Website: walmart
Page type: billing-address
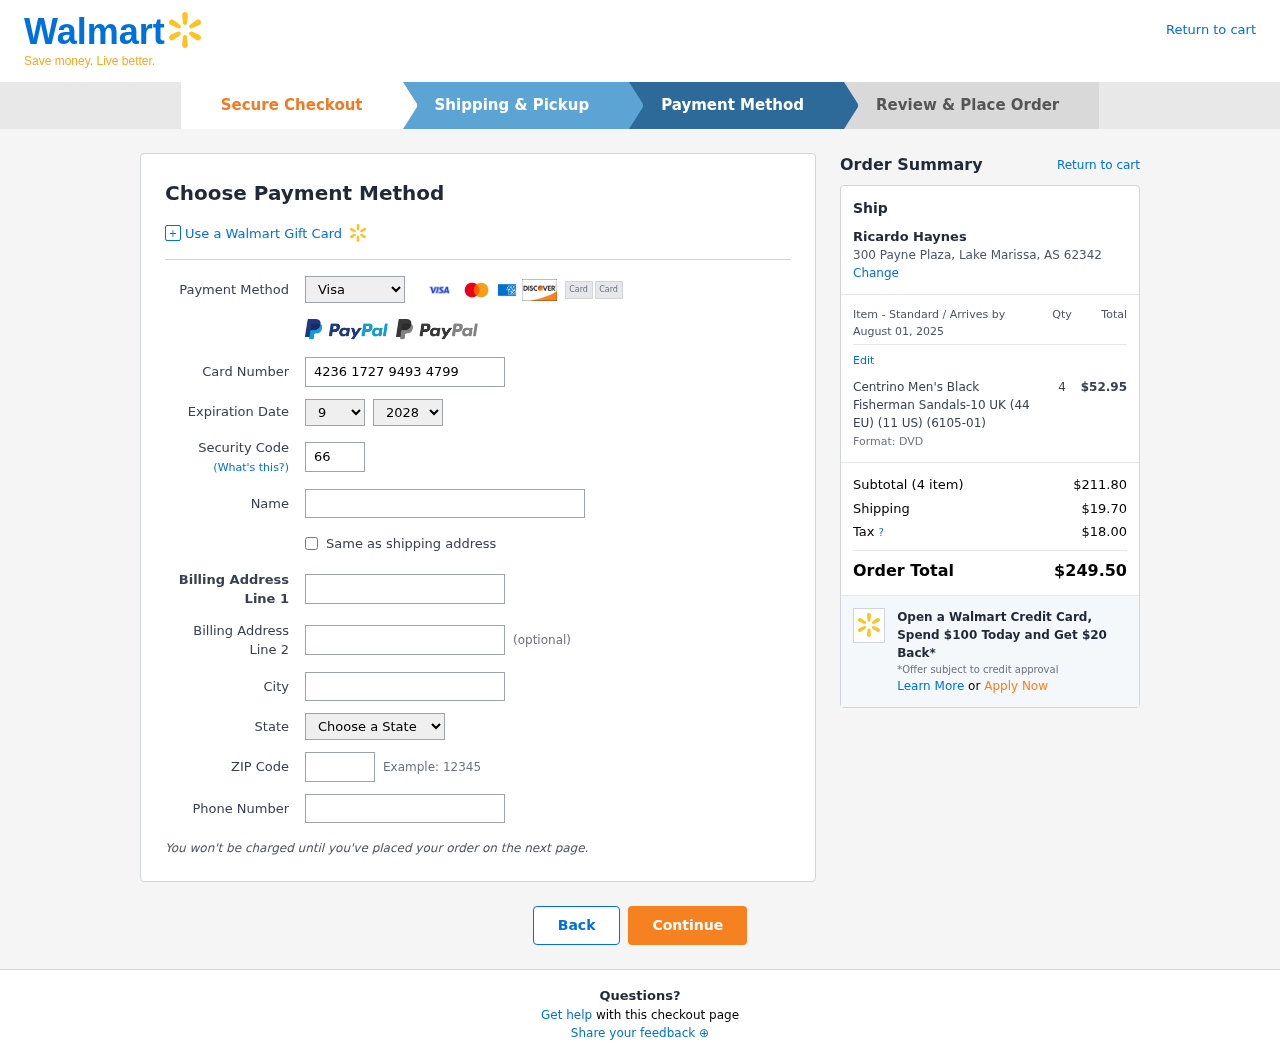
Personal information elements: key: PII_CARD_CVV
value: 660
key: PII_CARD_EXPIRY_MONTH
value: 09
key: PII_CARD_EXPIRY_YEAR
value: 28
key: PII_CARD_NUMBER
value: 4236 1727 9493 4799
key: PII_CARD_TYPE
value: Visa
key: PII_CITY
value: Lake Marissa
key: PII_CITY_STATE_ZIP
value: Lake Marissa, AS 62342
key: PII_FULLNAME
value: Ricardo Haynes
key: PII_PHONE
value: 4818312376
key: PII_POSTCODE
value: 62342
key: PII_STATE
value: AS
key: PII_STREET
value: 300 Payne Plaza
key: PII_FULLNAME2
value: Ricardo Haynes
Product elements: key: PRODUCT1_NAME
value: Centrino Men's Black Fisherman Sandals-10 UK (44 EU) (11 US) (6105-01)
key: PRODUCT1_PRICE
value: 52.95
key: PRODUCT1_QUANTITY
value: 4
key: PRODUCT1_DESC
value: Format: DVD
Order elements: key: ORDER_DELIVERY_DATE
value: August 01, 2025
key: ORDER_NUM_ITEMS
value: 4
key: ORDER_SUBTOTAL
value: $211.80
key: ORDER_SHIPPING_COST
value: $19.70
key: ORDER_TAX
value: $18.00
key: ORDER_TOTAL
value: $249.50